Aerial crown-view tile of a tropical tree (Barro Colorado Island, Panama), acquired 20250217:
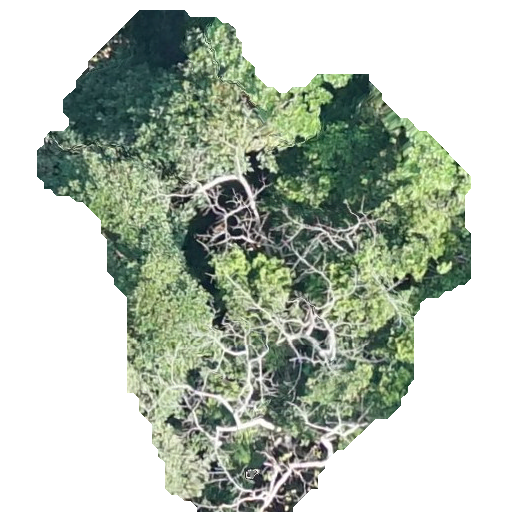
Species: Spondias mombin
GBIF accepted scientific name: Spondias mombin
Crown area: 204.844 m²